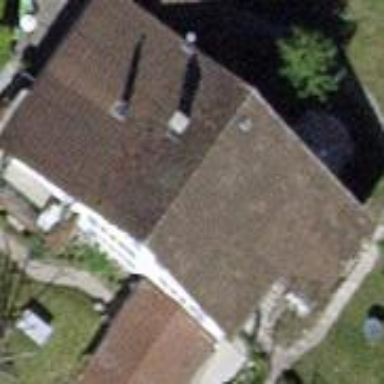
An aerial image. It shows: Gabled roof house.